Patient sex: M
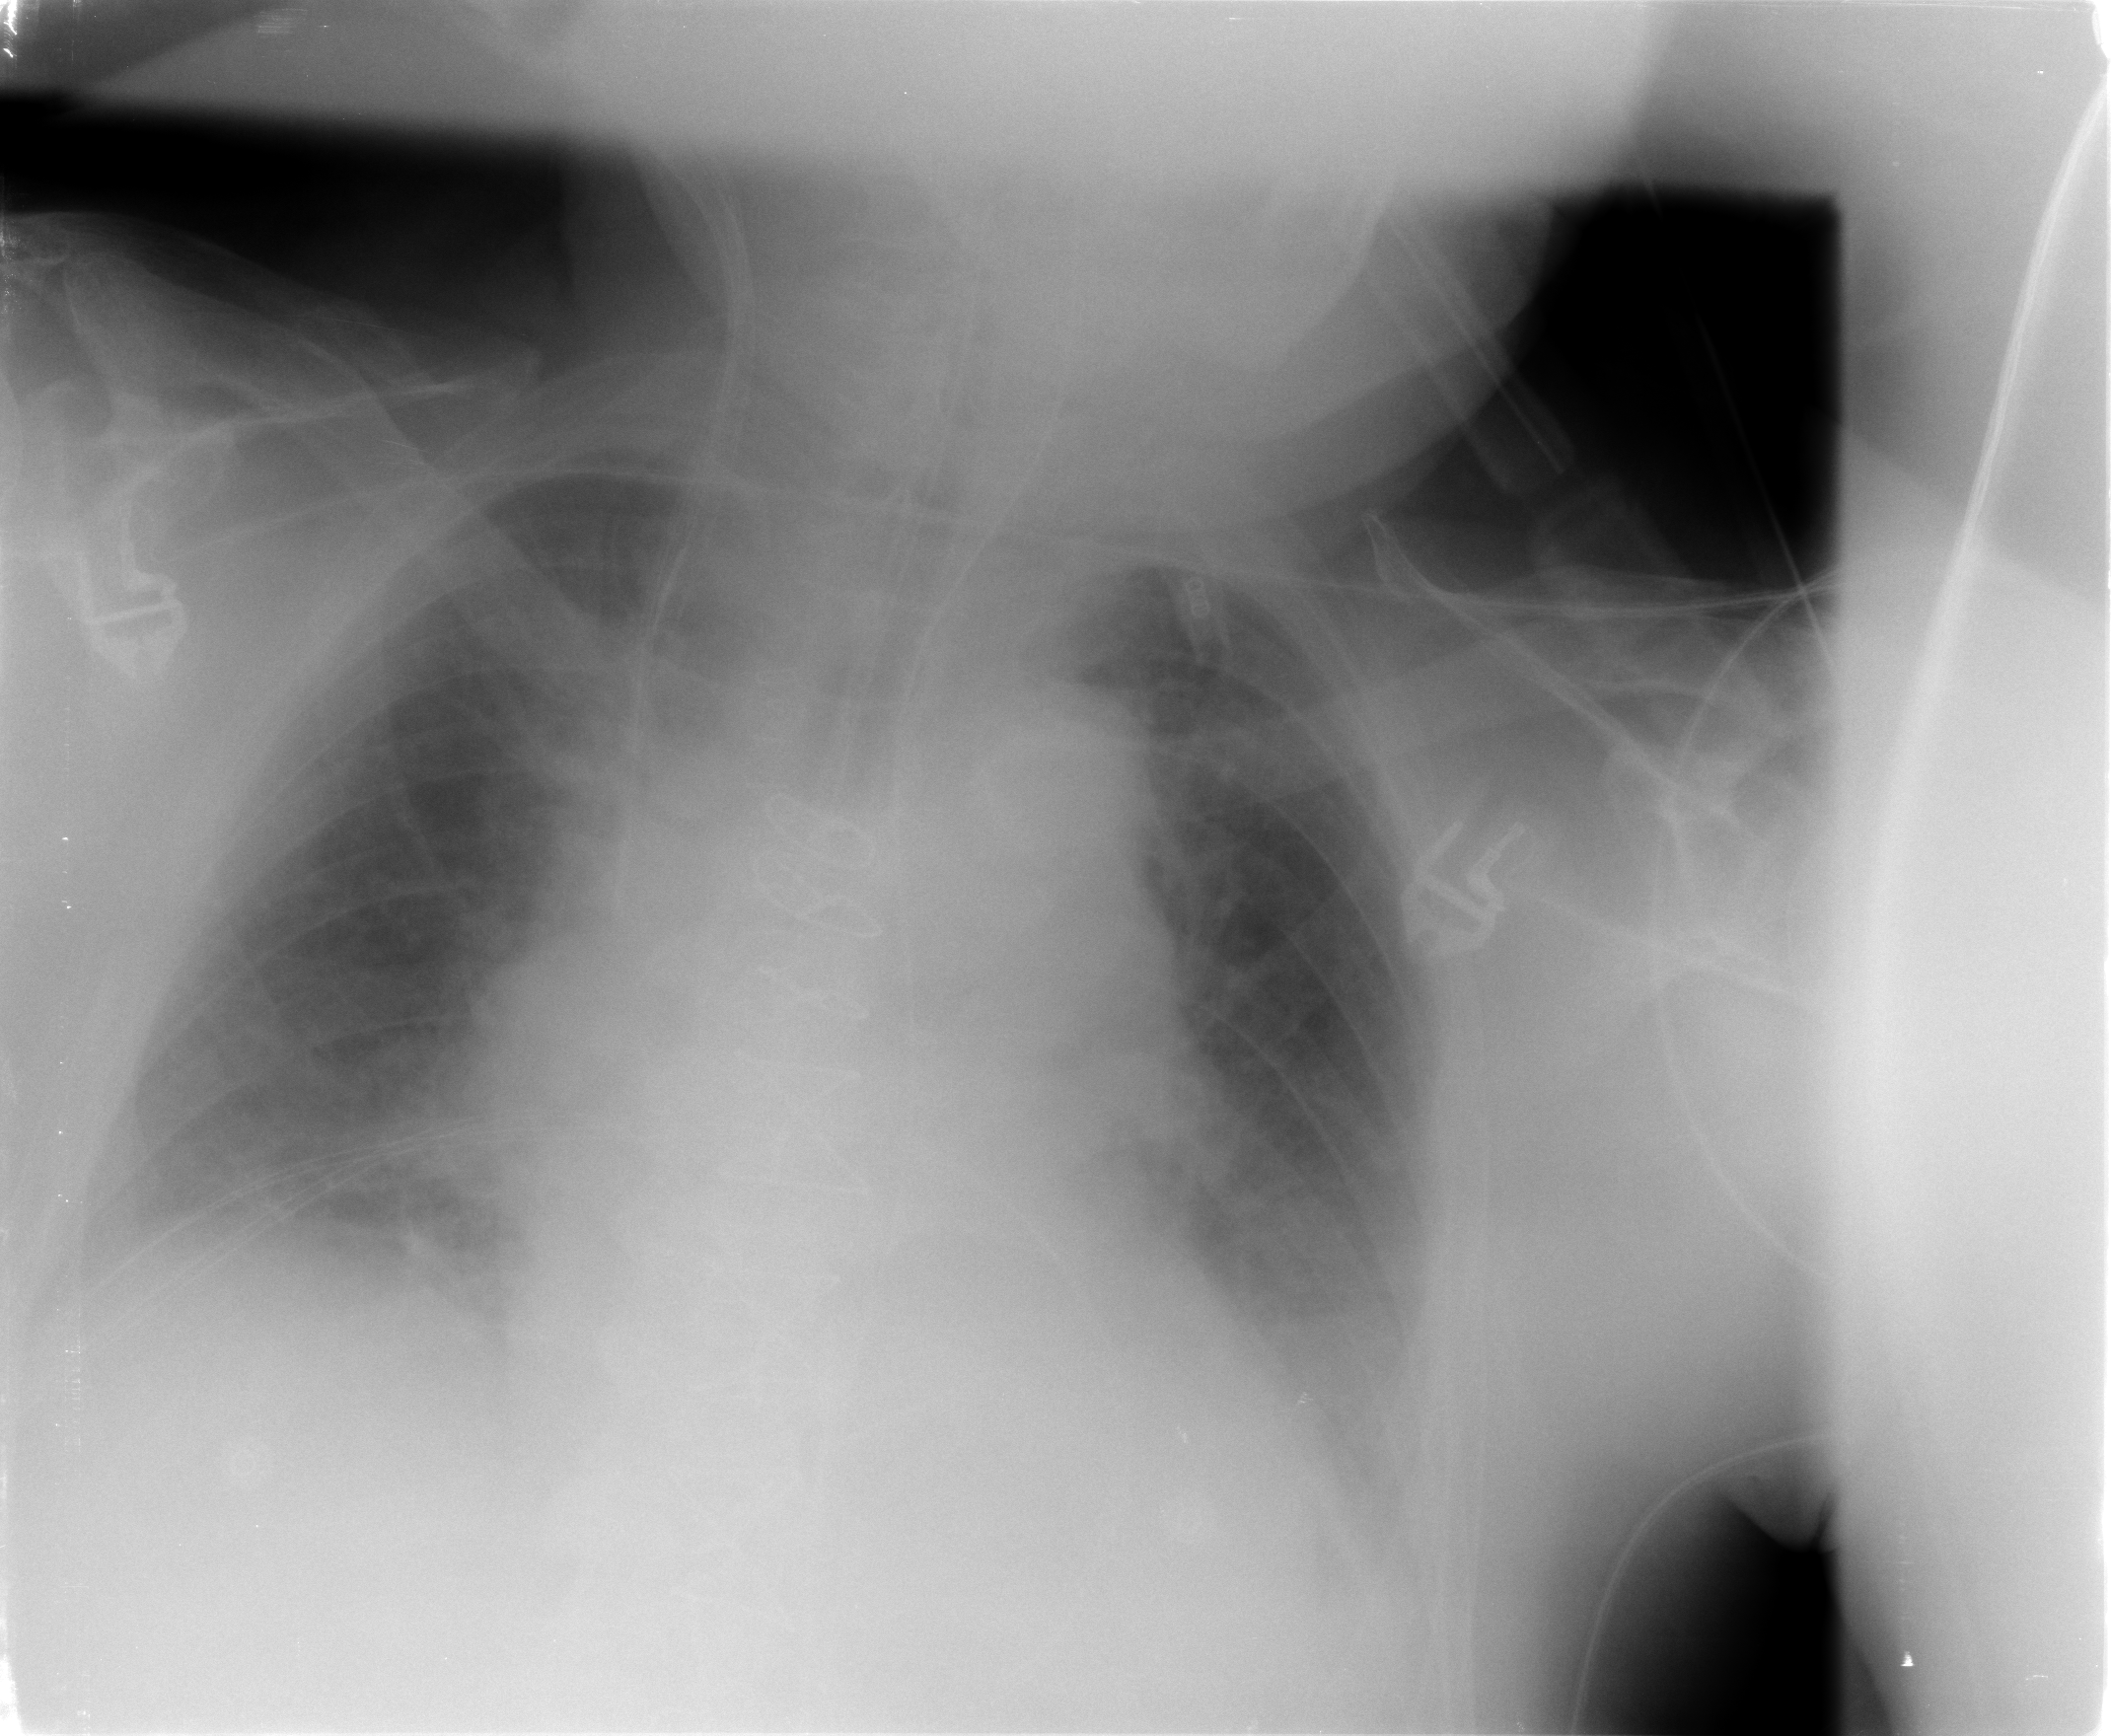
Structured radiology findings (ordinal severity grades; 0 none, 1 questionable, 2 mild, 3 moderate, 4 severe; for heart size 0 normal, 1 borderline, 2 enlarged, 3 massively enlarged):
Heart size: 1
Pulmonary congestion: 0
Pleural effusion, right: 2
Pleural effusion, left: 2
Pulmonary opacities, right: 0
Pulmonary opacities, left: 0
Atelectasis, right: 2
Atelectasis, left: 2